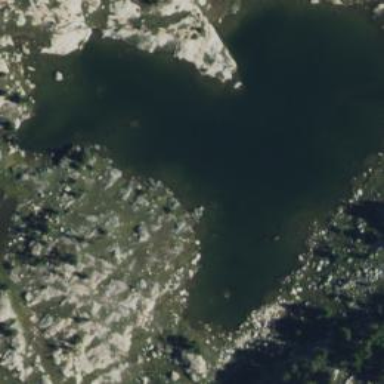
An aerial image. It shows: Beautiful lake surrounded by nature.